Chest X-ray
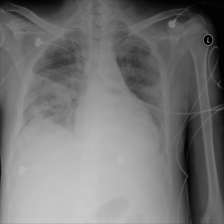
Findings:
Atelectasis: positive
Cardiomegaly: negative
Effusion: negative
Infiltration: positive
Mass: negative
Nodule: negative
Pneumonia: negative
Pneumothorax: negative
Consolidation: negative
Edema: positive
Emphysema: negative
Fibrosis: negative
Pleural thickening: negative
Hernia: negative